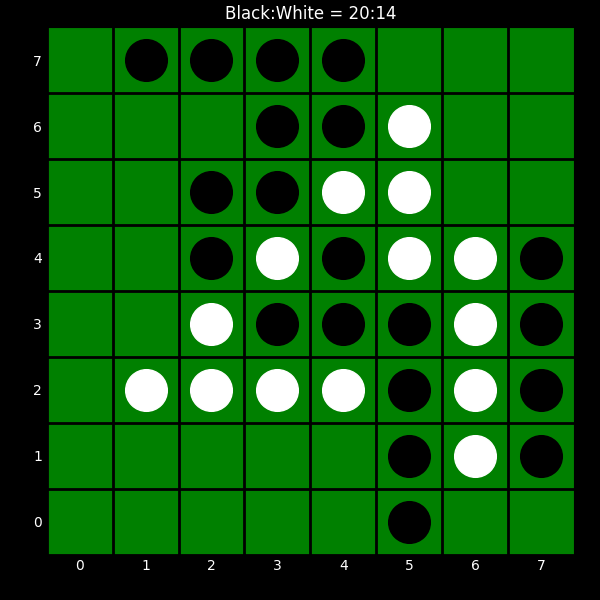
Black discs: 20
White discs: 14